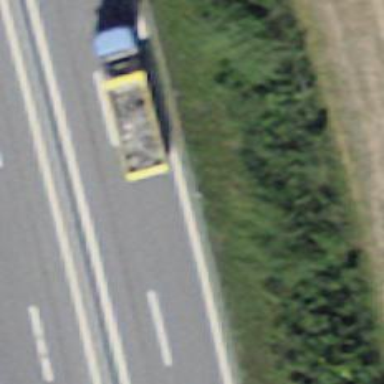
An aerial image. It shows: Asphalt trunk highway designated as motorroad.